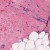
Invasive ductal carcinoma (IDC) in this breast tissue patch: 0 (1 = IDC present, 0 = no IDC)